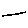
Label: line